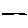
Label: line